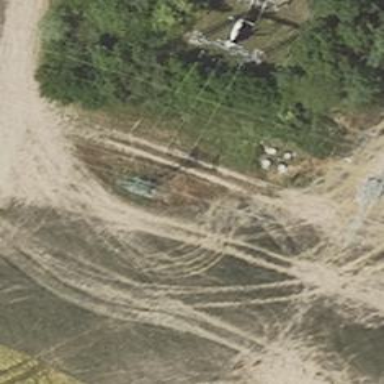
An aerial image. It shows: Power line with three cables.